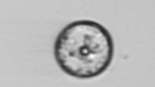
Label: Thalassiosira